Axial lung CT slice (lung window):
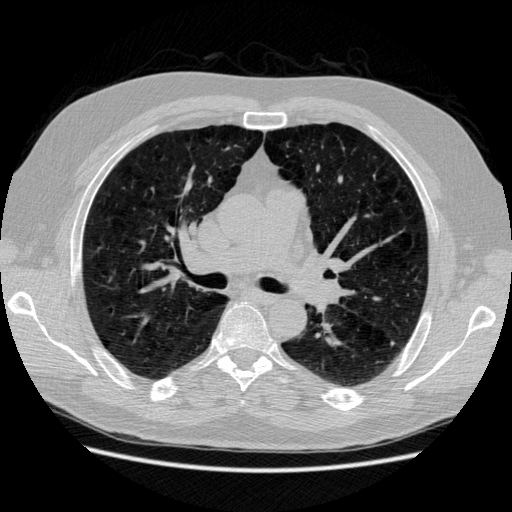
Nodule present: no